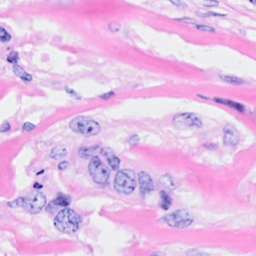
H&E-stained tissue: Breast